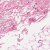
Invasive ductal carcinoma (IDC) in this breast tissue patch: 0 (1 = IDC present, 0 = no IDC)